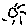
Label: sun